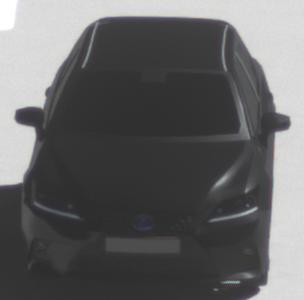
Make: Lexus
Model: CT 200h
Detailed model: CT (A10)
Model produced from: 2014/03
Model produced until: 2017/10
Doors: 5
Color: black
Road condition: dry road
Daytime: morning or afternoon
Contrast: high contrast